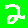
Digit: 2